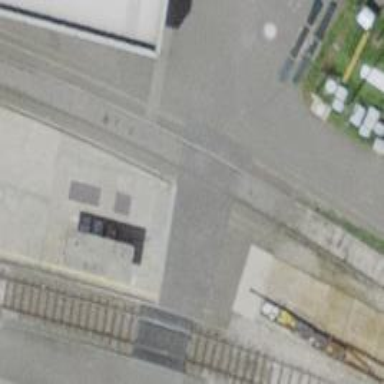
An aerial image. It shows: Level crossing along the railway.